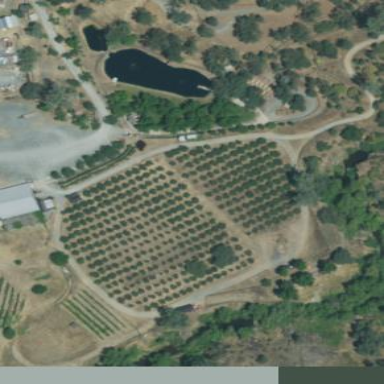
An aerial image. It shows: Orchard.